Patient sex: M
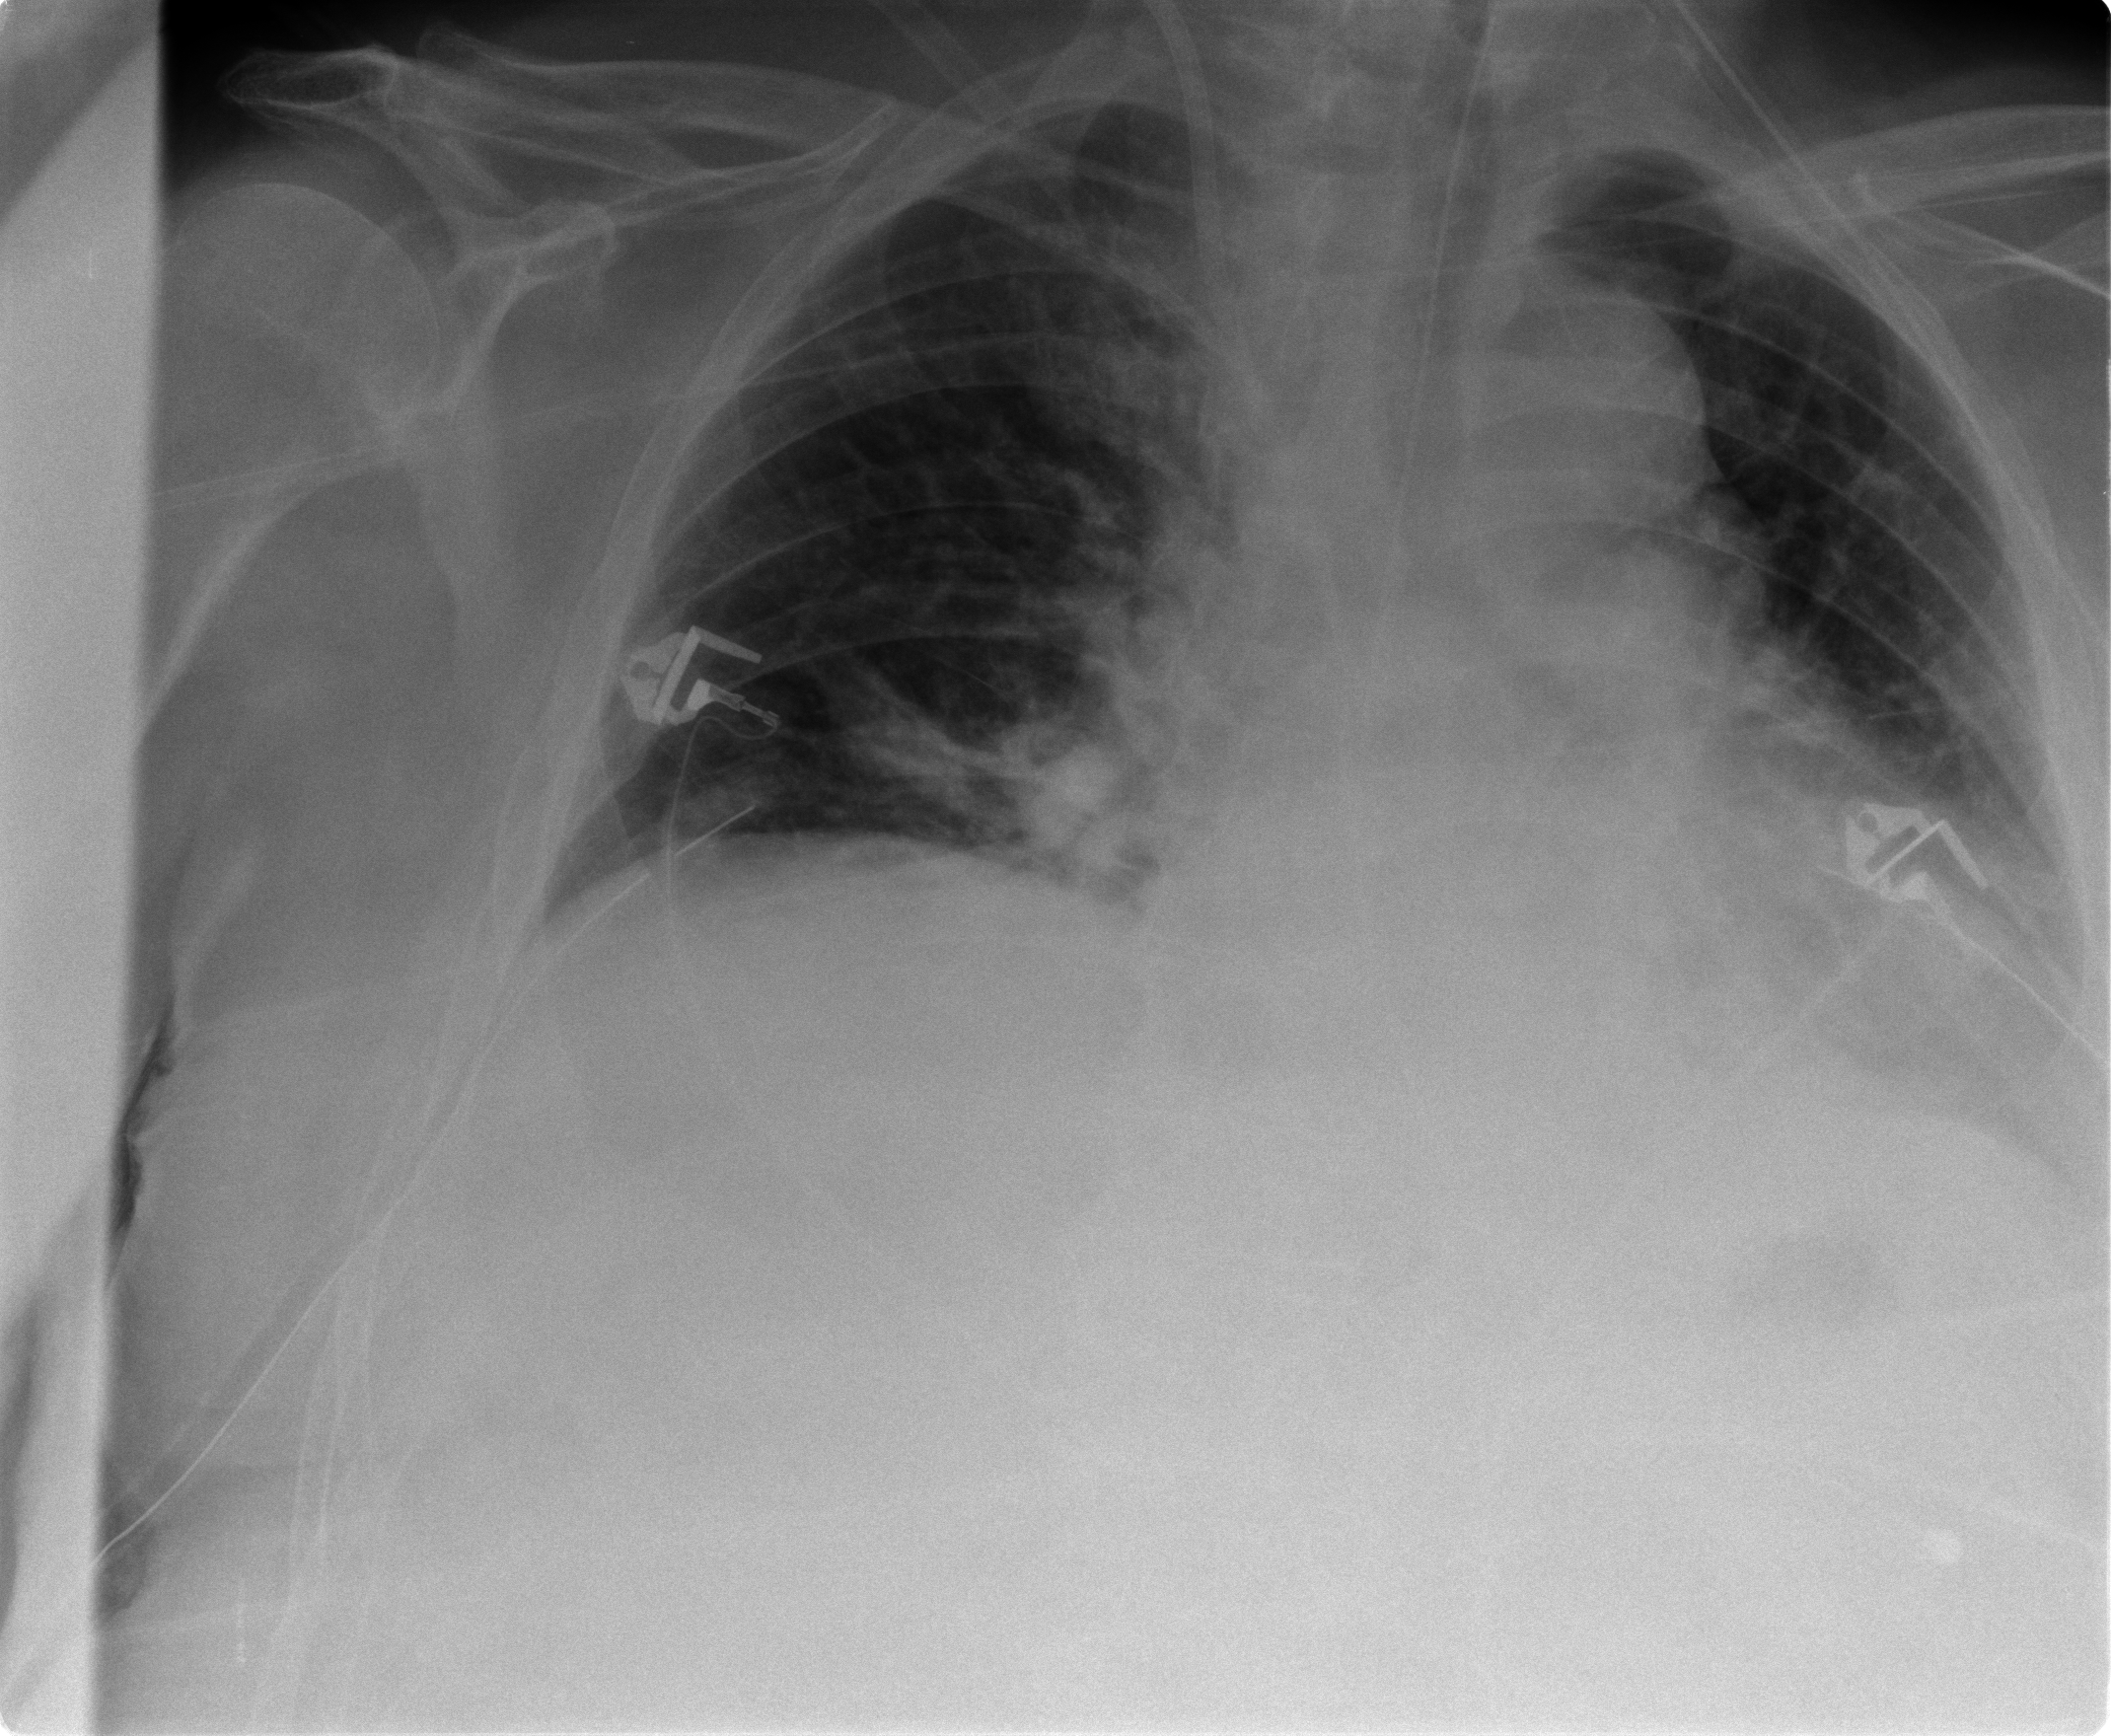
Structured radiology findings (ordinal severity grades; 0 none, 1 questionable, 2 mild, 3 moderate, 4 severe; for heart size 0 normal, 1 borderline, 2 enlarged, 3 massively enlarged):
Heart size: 2
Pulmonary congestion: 2
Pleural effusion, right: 0
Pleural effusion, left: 2
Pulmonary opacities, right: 0
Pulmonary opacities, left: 0
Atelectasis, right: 2
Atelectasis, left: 2